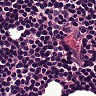
Metastatic tissue present: no